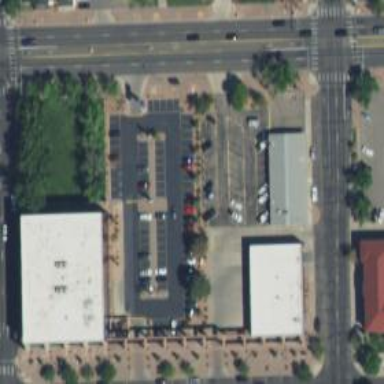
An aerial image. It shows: Parking space is available.